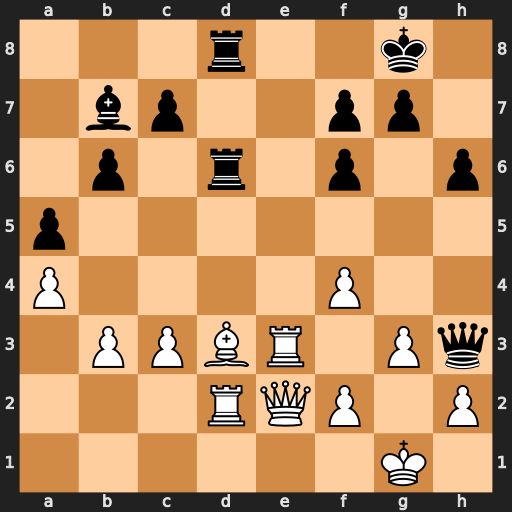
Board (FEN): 3r2k1/1bp2pp1/1p1r1p1p/p7/P4P2/1PPBR1Pq/3RQP1P/6K1
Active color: w
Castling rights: -
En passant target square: -
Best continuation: Re8+ Rxe8 Qxe8#